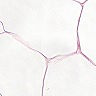
Metastatic tissue present: no